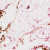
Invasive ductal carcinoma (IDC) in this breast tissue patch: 0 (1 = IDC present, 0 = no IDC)